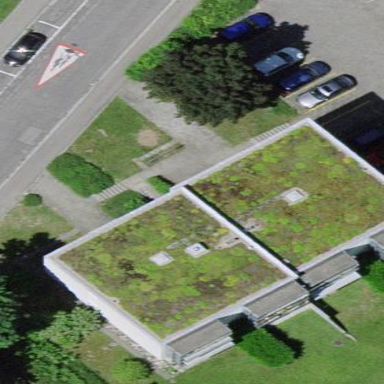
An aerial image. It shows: Residential building with flat roof.